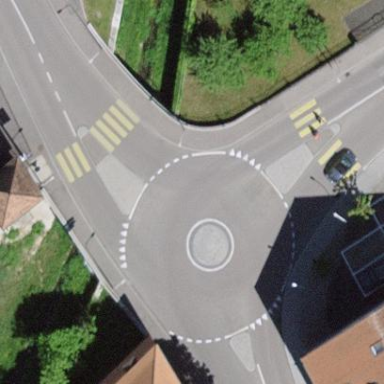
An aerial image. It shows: Secondary road with asphalt surface leading to roundabout.